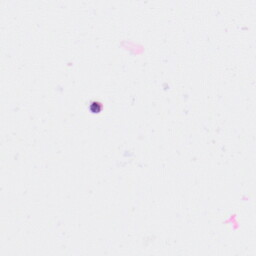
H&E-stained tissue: Kidney